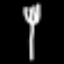
Label: fork